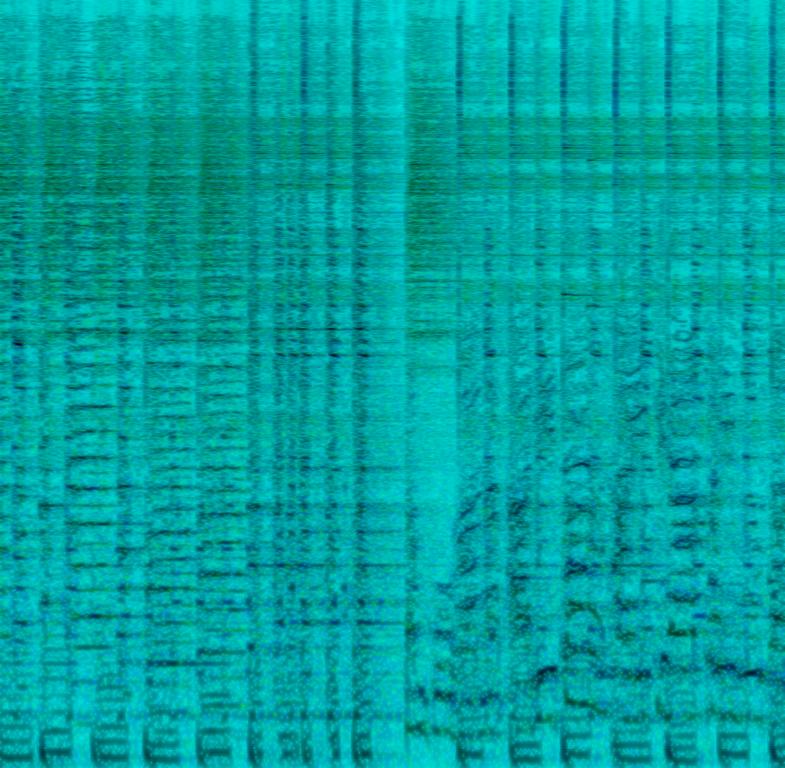
This folk song features a choir singing the main melody. This is backed by percussion playing a simple beat in common time. A tambourine plays a continuous beat. The bass is played on a tuba. The tuba plays the root and fifth notes of the chords. At the beginning, a trumpet and accordion play a melody in harmony. The accordion continues to play chords in staccato while the choir sings the melody. The mood of this song is happy. This song can be played in a party where there is a large gathering.